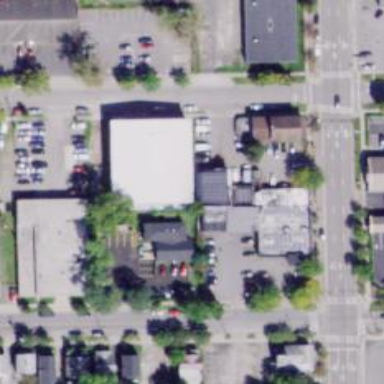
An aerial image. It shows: Veterinary facility.